Question: Using answer from <URL> I created row numbers toggle button.
Initially row numbers are not shown. Button click is ignored, row numbers column is not added.
How to force button to add row number column ?
Or is it possible to add option to column chooser to toggle row number columns ? This would be better, not additional button is required.
'''
var rownumbers= isColState ? myColumnsState.rownumbers : false;
$("#grid_toppager_left table.navtable tbody tr").append(
'<td class="ui-pg-button ui-corner-all">' +
'<div class="ui-pg-div my-nav-checkbox">' +
'<input tabindex="-1" type="checkbox" id="RowNumbers" ' + (rownumbers ? 'checked ' : '')+'/>' +
'<label title="Toggle row numbers"' +
' for="RowNumbers">Toggle row numbers</label></div></td>'
);
$("#RowNumbers").button({
text: false,
icons: {primary: "ui-icon-grip-dotted-vertical"}
}).click(function () {
rownumbers = !rownumbers;
if (rownumbers ) {
$grid.jqGrid('showCol', 'rn');
} else {
$grid.jqGrid('hideCol', 'rn');
}
saveWindowState();
});
'''
jqgrid contains also multiselect and _actions columns. in loadcomplete new row is added to end of grid using
'''
var newRowData = { Dokumnr: 123,
Reanr: $grid[0].rows.length + 1
},
newRowId = '_empty' + $.jgrid.randId();
$grid.jqGrid('addRowData', newRowId, newRowData);
'''
If row numbers are turned on in first time after load, multiselect column checkbox in added row appears in rown numbers column:

How to fix this ?
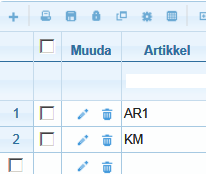
Answer: You have to include 'rownumbers: true' in any way to create the row numbers. If you want that row numbers are initially not shown you should call '$grid.jqGrid('hideCol', 'rn');' after the grid is created. You can additionally set 'rownumbers' to false with respect of '$grid.jqGrid('setGridParam', {rownumbers: false});', but I don't think that it's really required.
After that you can use the button '$("#RowNumbers")' like you as wanted initially. Probably you can consider to set 'rownumbers' option to 'true' or 'false' together with 'showCol' and 'hideCol' and use the 'rownumbers' option instead of your 'rownumbers' variable.
: The current code of 'addRowData' just test whether 'rownumbers' option of jqGrid is 'true':
'''
var ni = t.p.rownumbers===true ? 1 :0;
gi = t.p.multiselect ===true ? 1 :0;
si = t.p.subGrid===true ? 1 :0;
'''
Depend on the value it calculate the position of the data:
'''
prp = t.formatCol(ni,1,'', null, rowid, true);
'''
So I should correct my answer. You should not change the value of 'rownumbers' option. It should stay always 'true' even if the corresponding column will be hidden.